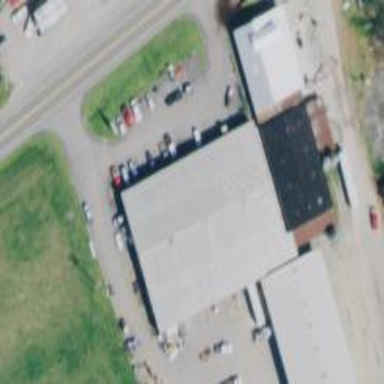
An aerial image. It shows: Agrarian shop located within building.